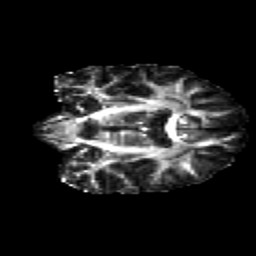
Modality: FA
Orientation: coronal
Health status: healthy
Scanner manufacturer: siemens
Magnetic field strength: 3 T
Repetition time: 12 s
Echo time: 0.092 s